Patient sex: M
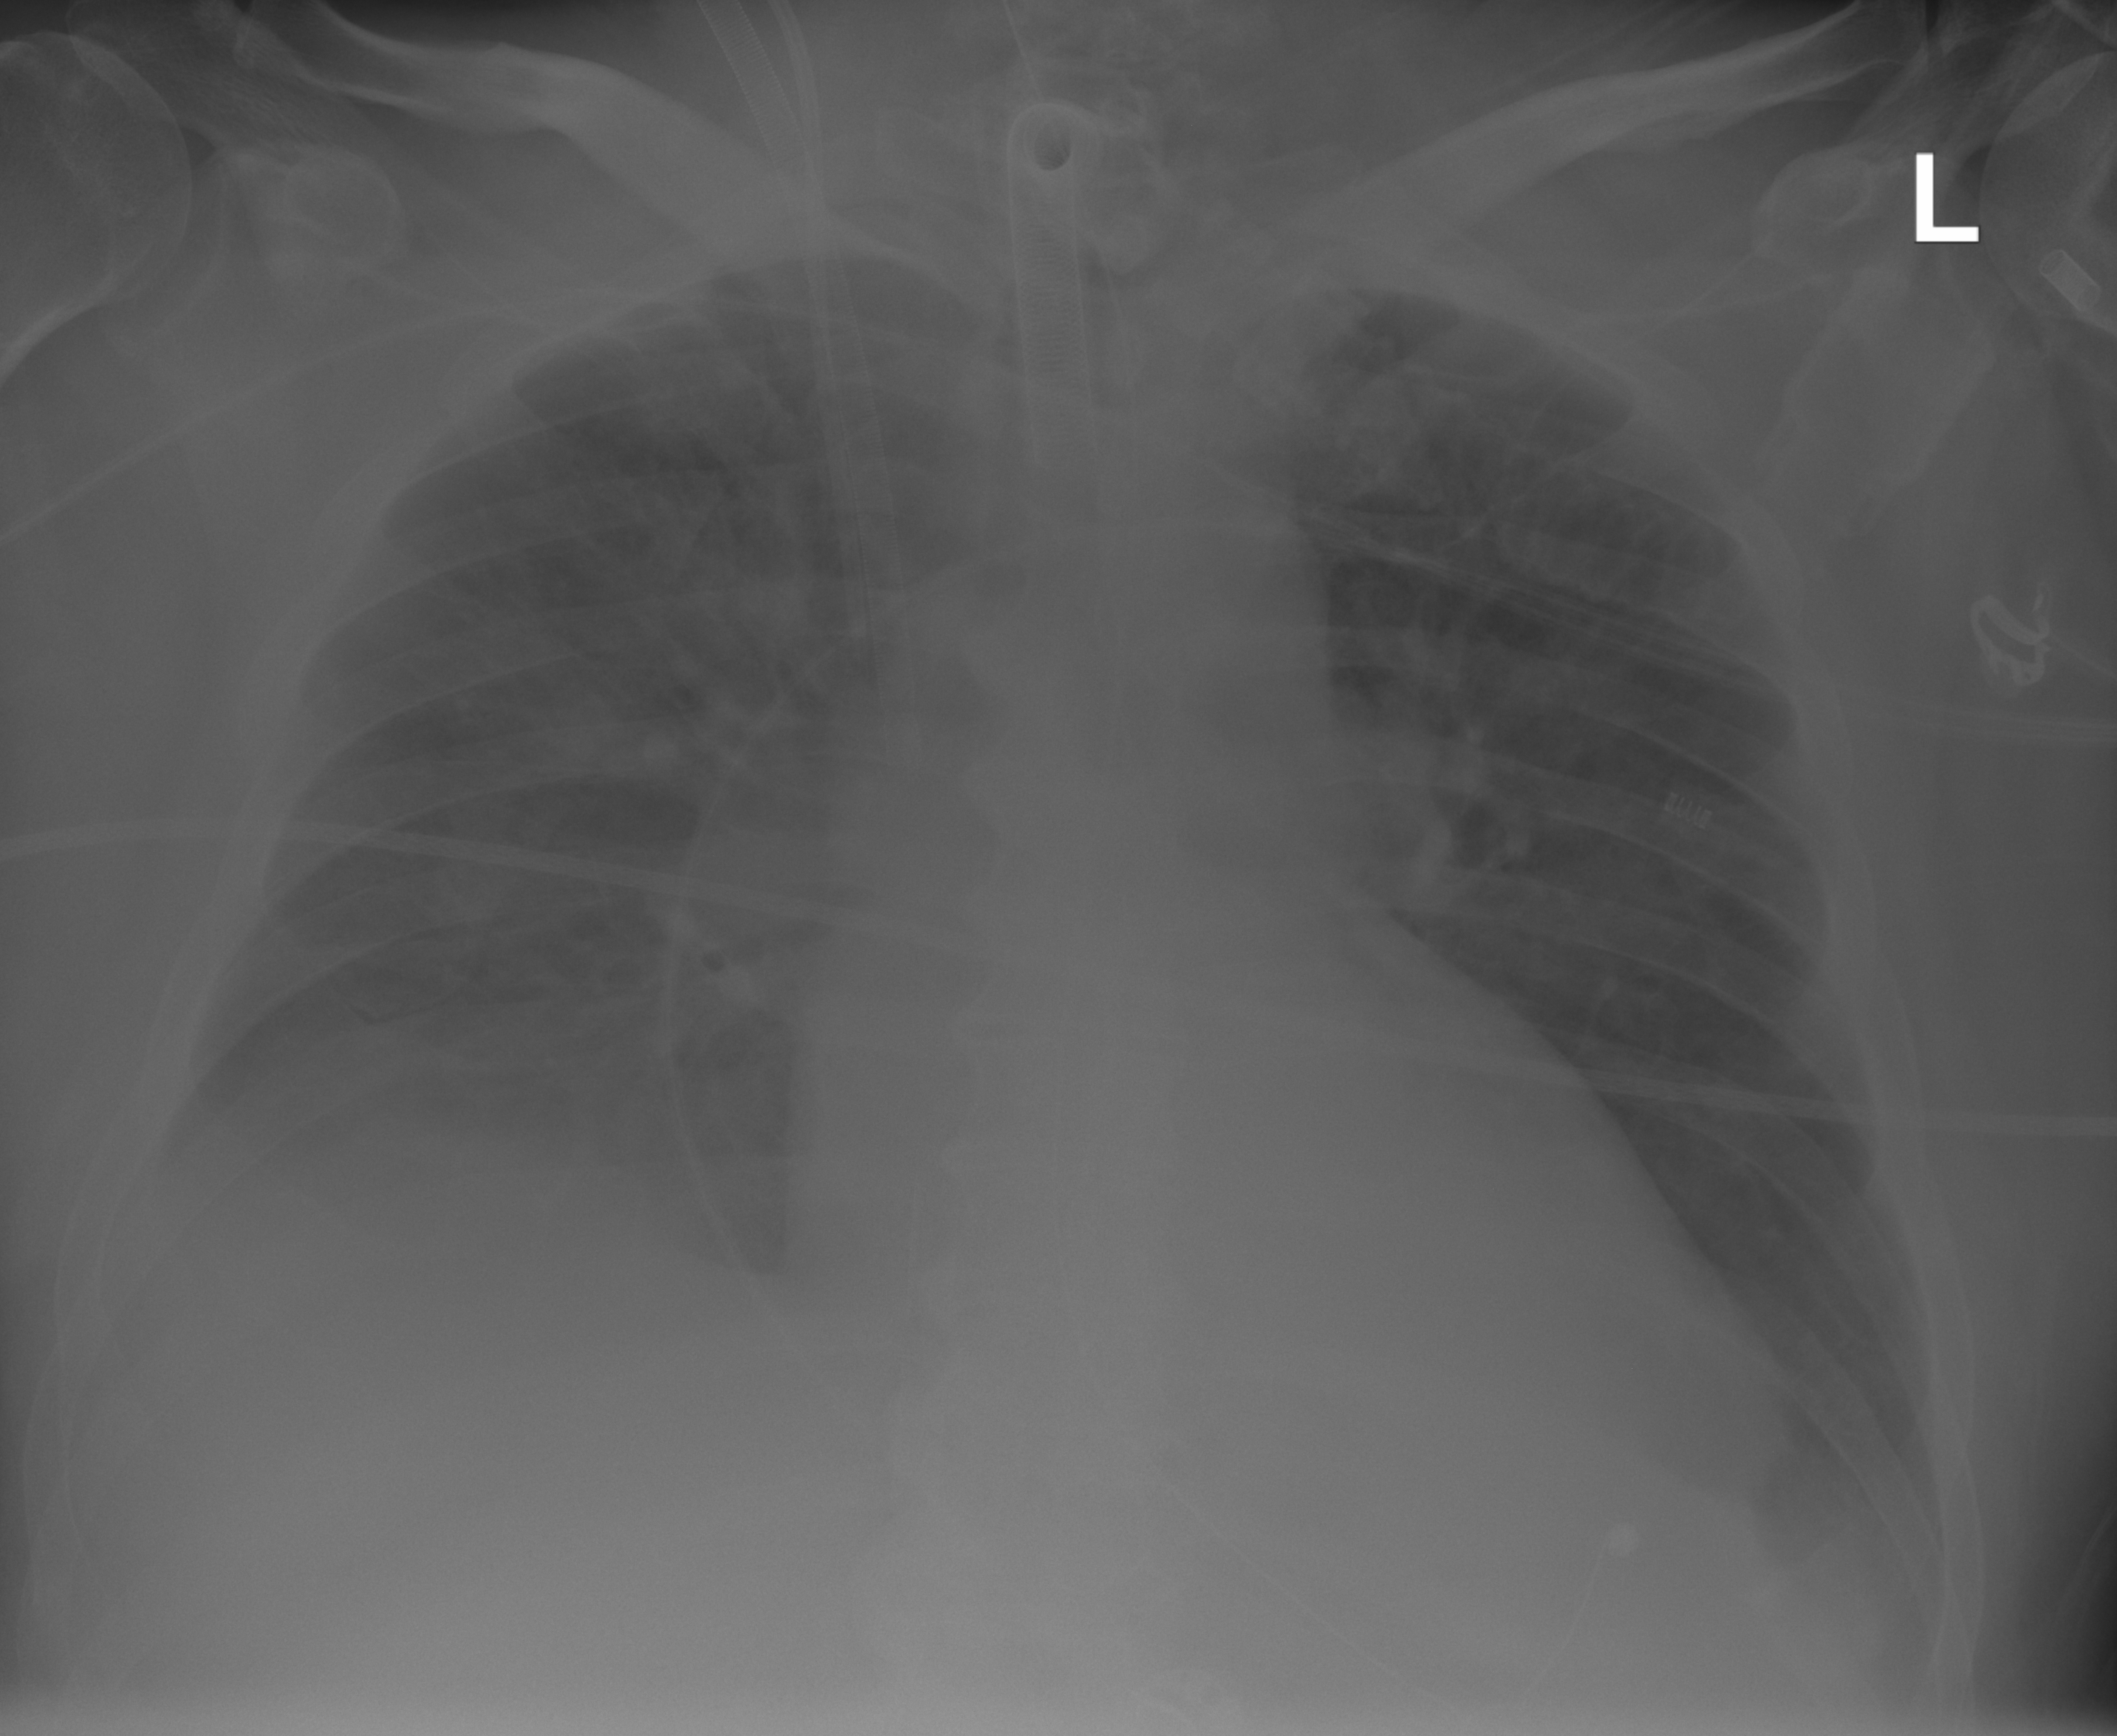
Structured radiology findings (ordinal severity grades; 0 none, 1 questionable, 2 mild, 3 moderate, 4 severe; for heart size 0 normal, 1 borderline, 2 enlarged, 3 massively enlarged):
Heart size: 2
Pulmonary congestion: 2
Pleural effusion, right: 3
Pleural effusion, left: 2
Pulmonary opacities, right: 2
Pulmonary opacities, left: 0
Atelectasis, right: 2
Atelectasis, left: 0